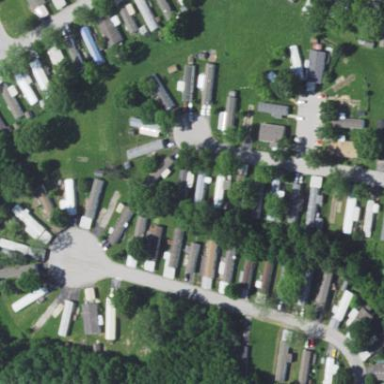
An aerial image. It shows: Residential area with mobile homes.